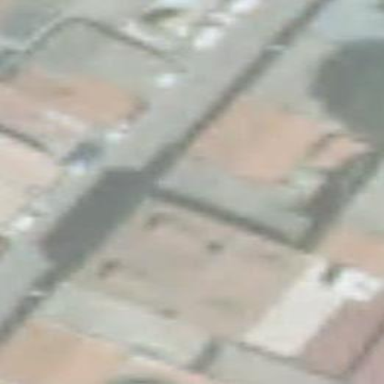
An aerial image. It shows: Residential building.